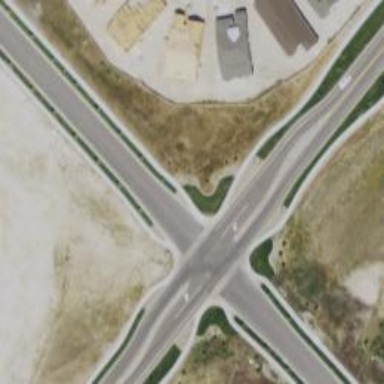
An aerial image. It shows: Unmarked crossing on the road.